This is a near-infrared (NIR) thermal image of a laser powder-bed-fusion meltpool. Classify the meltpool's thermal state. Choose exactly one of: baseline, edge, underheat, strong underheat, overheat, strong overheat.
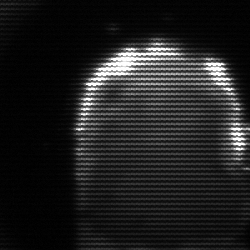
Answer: baseline